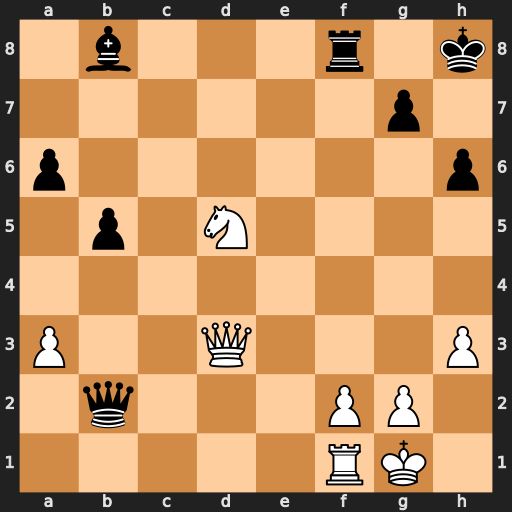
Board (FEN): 1b3r1k/6p1/p6p/1p1N4/8/P2Q3P/1q3PP1/5RK1
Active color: w
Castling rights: -
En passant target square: -
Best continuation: Ne7 Qf6 Ng6+ Kg8 Nxf8